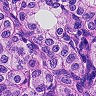
Metastatic tissue present: yes